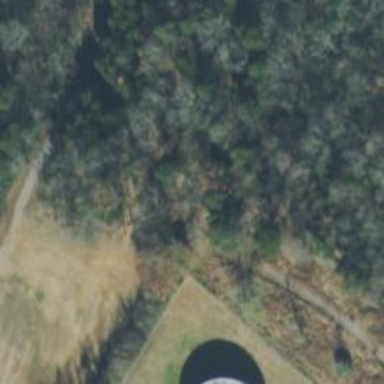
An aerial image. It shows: Disc golf tee.